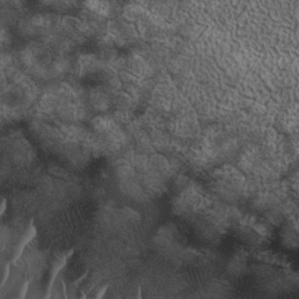
Label: non_frost